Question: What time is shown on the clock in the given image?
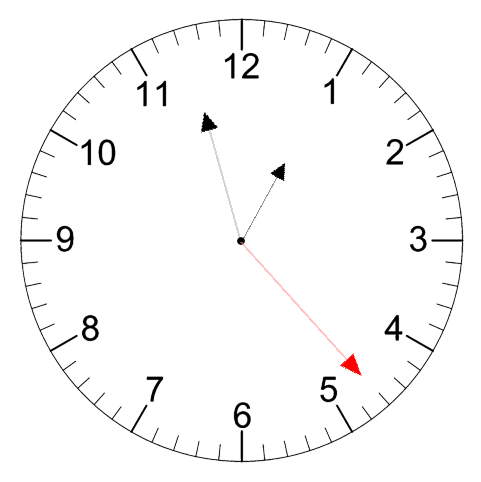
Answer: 12:57:23